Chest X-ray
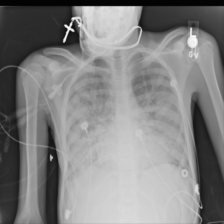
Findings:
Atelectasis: negative
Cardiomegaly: negative
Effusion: negative
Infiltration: negative
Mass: negative
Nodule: negative
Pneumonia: negative
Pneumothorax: negative
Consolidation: negative
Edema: negative
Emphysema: negative
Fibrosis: negative
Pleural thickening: negative
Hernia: negative